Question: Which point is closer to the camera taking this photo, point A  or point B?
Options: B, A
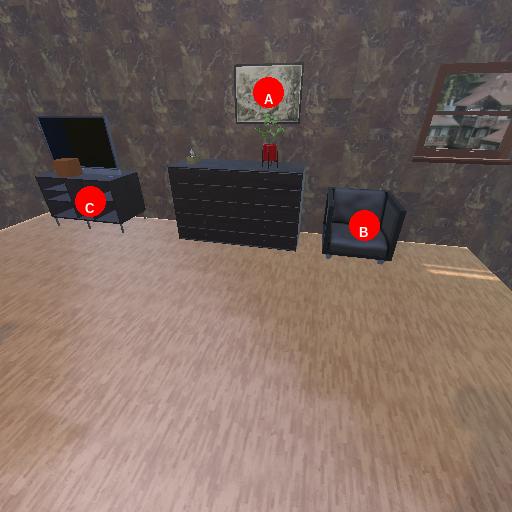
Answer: B